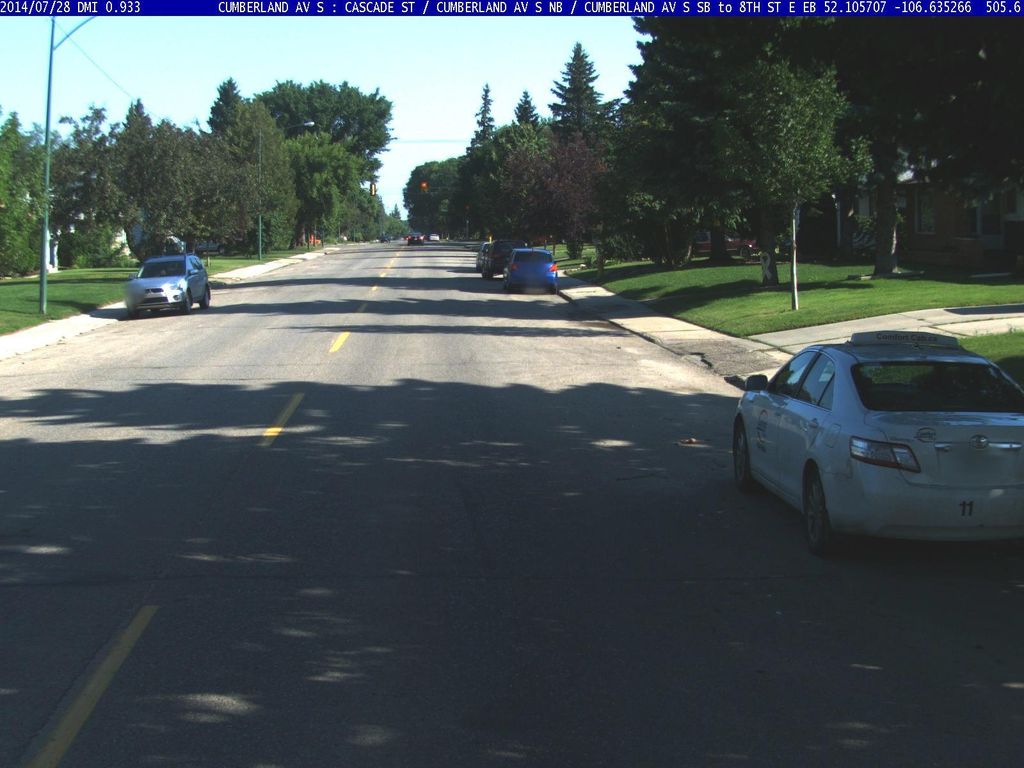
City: saskatoon